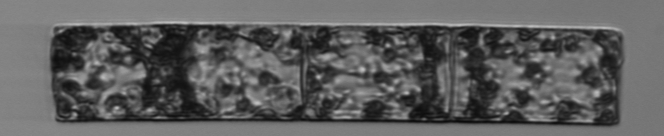
Label: Guinardia_flaccida